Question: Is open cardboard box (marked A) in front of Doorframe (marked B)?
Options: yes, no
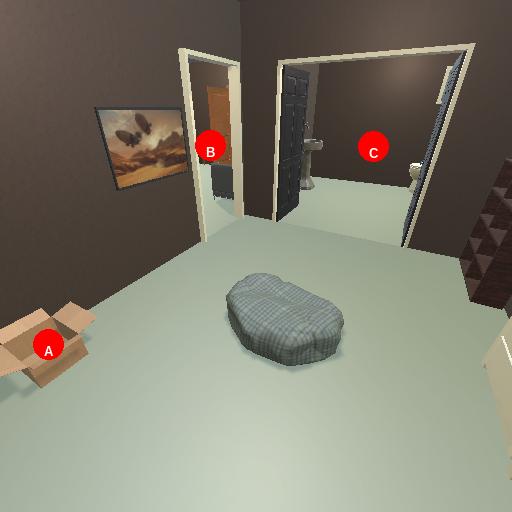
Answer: yes